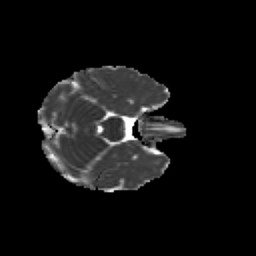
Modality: MD
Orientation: axial
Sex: male
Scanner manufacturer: siemens
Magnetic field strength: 3 T
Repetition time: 5 s
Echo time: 0.071 s